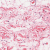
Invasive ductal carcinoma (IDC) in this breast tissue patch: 0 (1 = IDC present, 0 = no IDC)